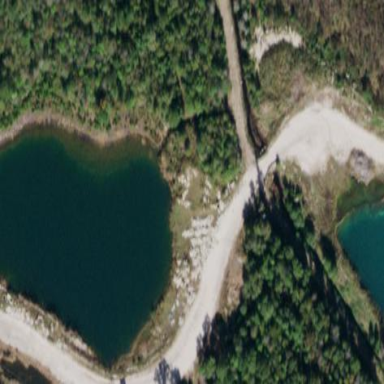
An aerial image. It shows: Pond surrounded by natural water.